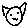
Label: cat